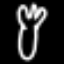
Label: fork